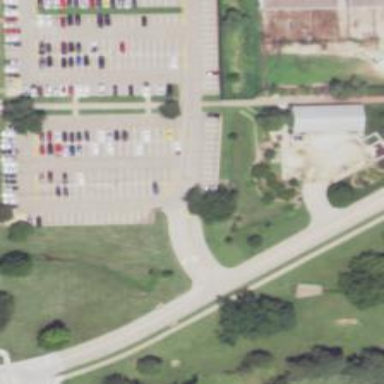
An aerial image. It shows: Parking area with surface.